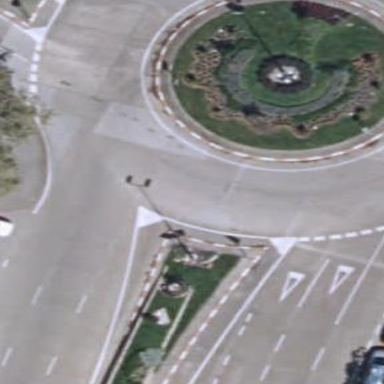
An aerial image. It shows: Concrete trunk highway around roundabout.